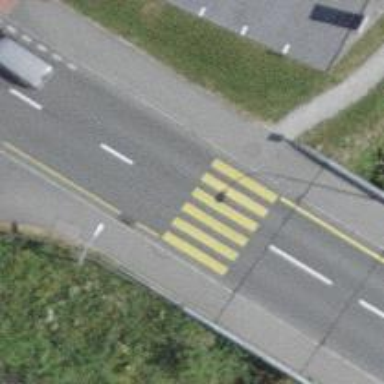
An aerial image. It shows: Uncontrolled zebra crossing on the road.